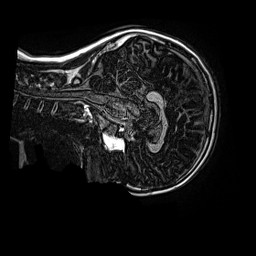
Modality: MP2RAGE
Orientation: sagittal
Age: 13
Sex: female
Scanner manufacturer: siemens
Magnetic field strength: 3 T
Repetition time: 4 s
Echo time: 0.00299 s